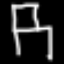
Label: chair